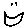
Label: smiley face